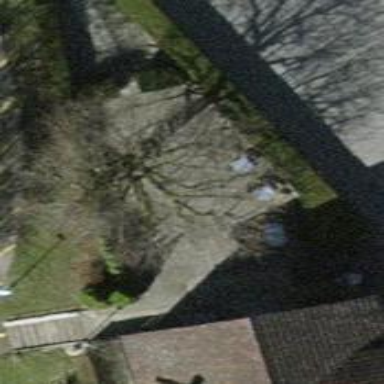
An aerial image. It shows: Landmark tree with broadleaved deciduous leaves.